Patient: sex F, age 41
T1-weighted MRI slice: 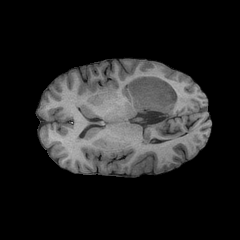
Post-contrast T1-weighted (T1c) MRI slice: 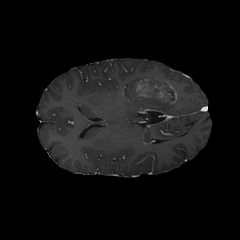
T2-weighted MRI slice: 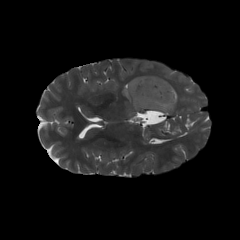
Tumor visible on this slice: yes
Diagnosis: Glioblastoma, IDH-wildtype
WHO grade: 4